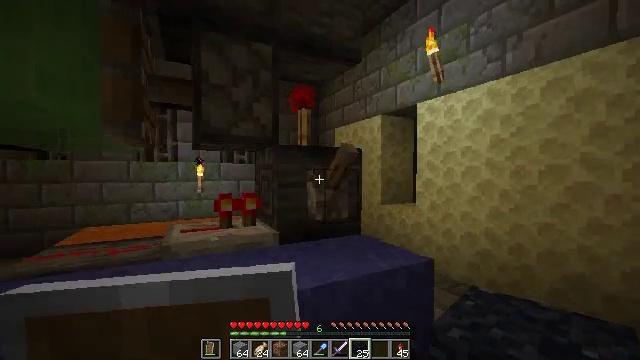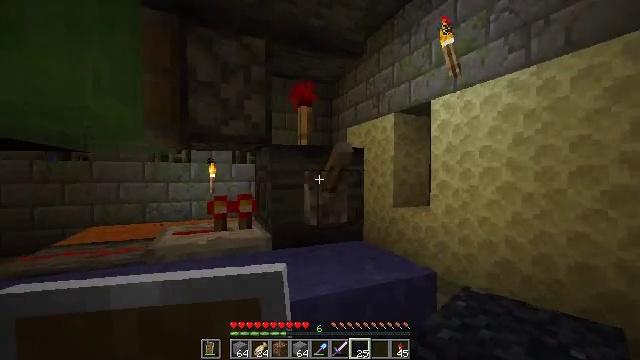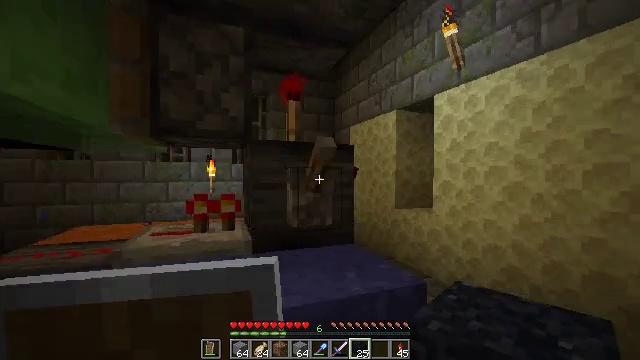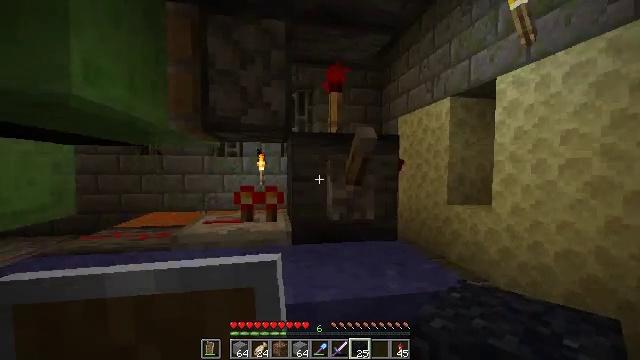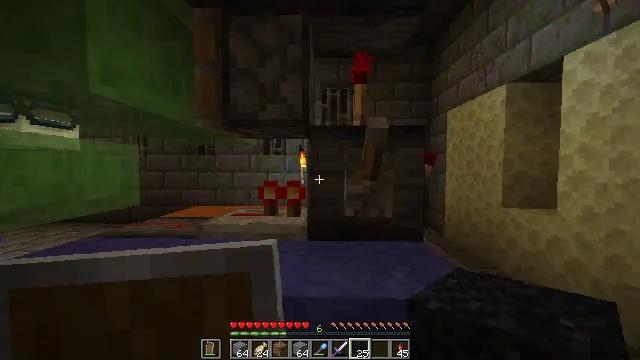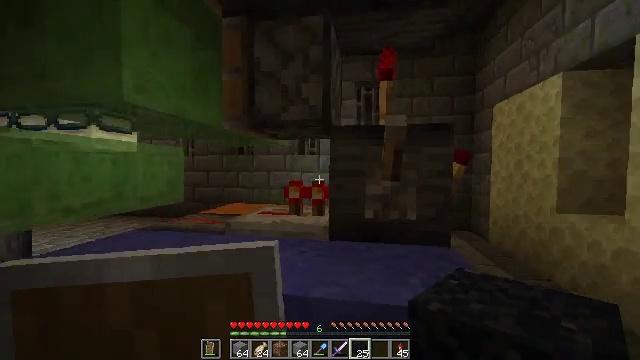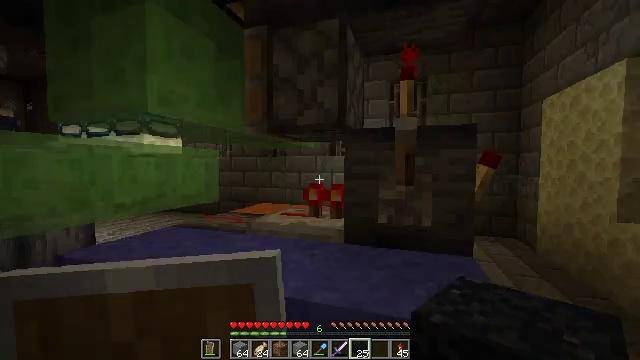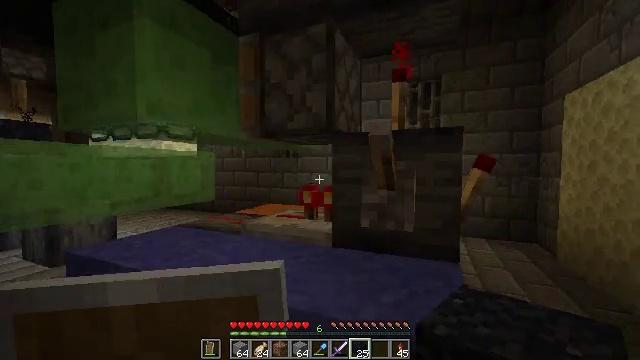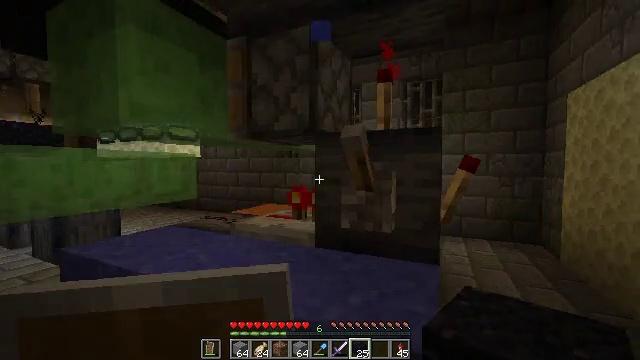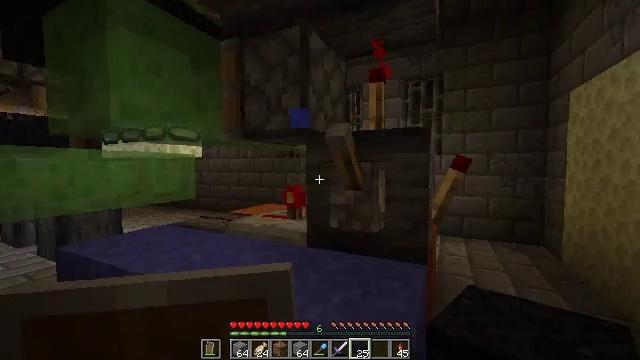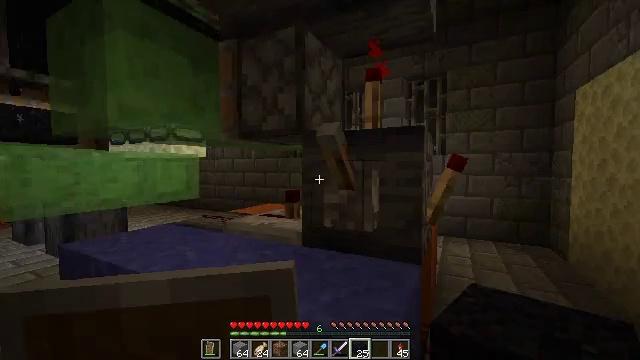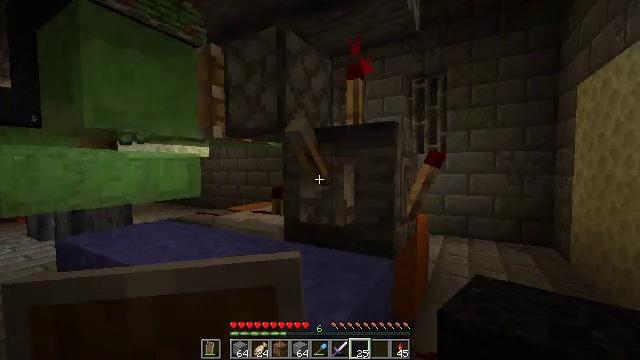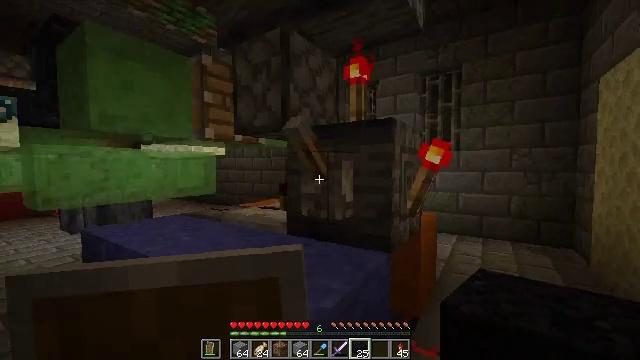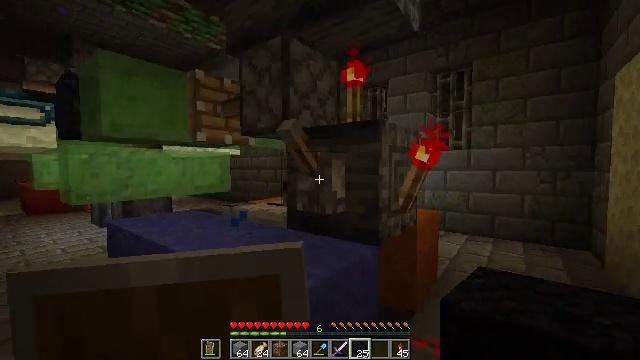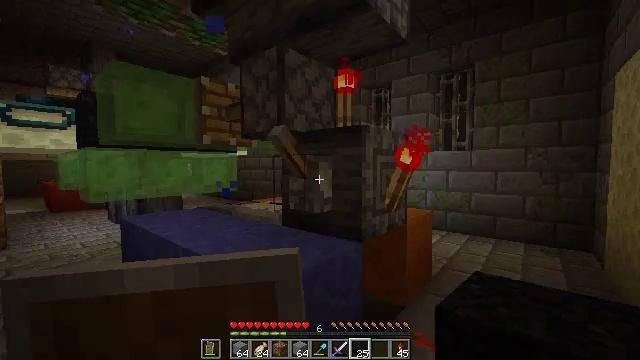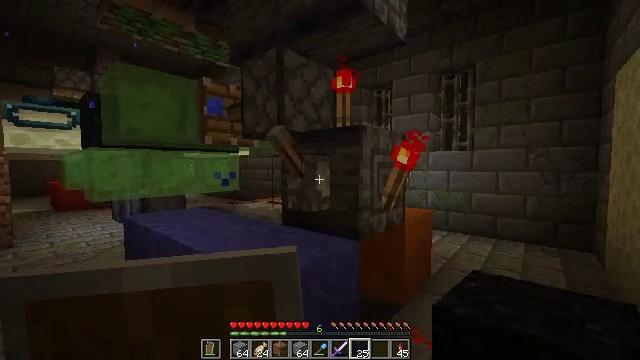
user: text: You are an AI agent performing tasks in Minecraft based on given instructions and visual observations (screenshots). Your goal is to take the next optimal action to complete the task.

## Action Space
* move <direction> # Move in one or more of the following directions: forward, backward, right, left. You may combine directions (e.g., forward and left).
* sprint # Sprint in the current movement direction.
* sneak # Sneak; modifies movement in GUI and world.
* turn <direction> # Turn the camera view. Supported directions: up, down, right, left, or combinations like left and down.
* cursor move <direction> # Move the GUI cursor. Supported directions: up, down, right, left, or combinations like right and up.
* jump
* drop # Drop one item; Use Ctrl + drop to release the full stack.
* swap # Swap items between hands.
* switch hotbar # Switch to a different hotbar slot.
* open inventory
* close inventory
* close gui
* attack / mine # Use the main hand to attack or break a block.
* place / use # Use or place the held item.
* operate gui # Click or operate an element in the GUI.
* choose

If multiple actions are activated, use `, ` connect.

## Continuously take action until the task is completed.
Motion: motion action
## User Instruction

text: Mine block black concrete powder.
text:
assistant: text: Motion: move forward and move right, turn left
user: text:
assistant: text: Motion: move forward and move right, turn left
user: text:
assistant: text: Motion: move right, turn left and down
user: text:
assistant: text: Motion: move right, turn left
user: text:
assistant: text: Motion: move right, turn left
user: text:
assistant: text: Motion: move right, turn left
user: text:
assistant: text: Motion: move right, turn left
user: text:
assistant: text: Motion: move right, turn left
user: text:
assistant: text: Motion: move right, turn left
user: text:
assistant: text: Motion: move right, turn left
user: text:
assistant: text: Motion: move back and move right, turn left
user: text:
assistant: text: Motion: move back and move right, turn left
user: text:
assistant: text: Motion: move back and move right, turn left
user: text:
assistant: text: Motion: turn left
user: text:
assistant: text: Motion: no_op
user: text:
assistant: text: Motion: turn left
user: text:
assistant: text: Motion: no_op
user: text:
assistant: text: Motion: no_op
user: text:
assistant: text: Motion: turn left
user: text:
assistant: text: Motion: turn left
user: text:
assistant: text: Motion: no_op
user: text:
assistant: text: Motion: no_op
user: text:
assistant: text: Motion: no_op
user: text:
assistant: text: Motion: no_op
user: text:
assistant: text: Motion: no_op
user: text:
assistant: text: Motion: no_op
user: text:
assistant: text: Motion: use / place
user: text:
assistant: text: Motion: use / place
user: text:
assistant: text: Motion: no_op
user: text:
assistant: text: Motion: no_op